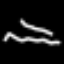
Label: squiggle